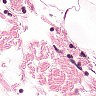
Metastatic tissue present: no